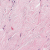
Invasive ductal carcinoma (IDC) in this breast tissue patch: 0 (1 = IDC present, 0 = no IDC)